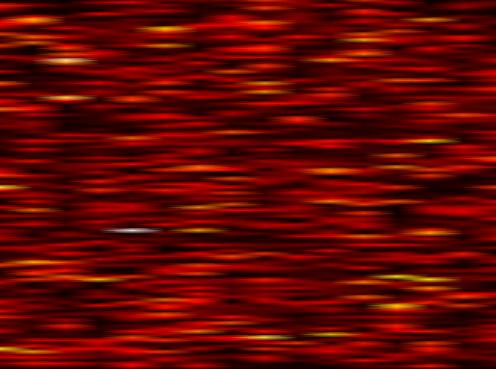
Label: WOLA